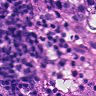
Metastatic tissue present: yes